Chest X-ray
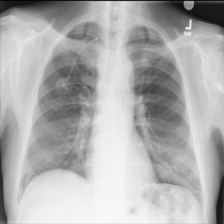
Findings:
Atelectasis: negative
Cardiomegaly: negative
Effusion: negative
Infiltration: positive
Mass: positive
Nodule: negative
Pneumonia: negative
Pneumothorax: negative
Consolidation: negative
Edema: negative
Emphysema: negative
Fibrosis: negative
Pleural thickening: negative
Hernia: negative